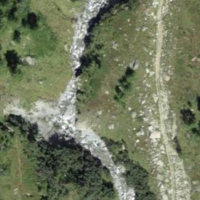
EUNIS habitat code: 23
Species observed at this site:
Aporia crataegi